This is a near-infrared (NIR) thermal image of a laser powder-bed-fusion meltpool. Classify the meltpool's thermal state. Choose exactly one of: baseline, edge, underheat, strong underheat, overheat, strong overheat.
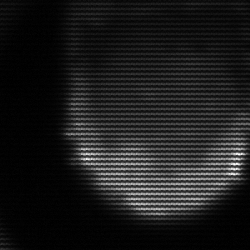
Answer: edge